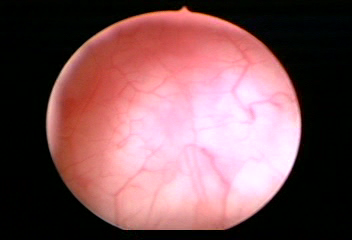
Modality: WLC
Class: Normal mucosa
Bladder cancer association: No